Question: I'm new to GitBook and I am trying to make the syntax highlight work as expected for some JavaScript lines of code.
---

---
I noticed that there is a plugin store in the editor. I enabled a plugin called 'highlight' but it's not doing it's job.
I searched in the documentation for this, but <URL>.
This book has the syntax highlighting enabled and working:
<URL>
'''
{
"plugins": [
"highlight"
],
"pluginsConfig": {}
}
'''
How can I do the same?
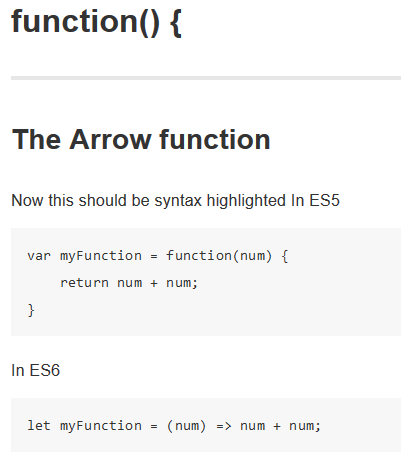
Answer: If you are writing GitBook pages in Markdown, you can highlight your code like below:
'''
'''javascript
var foo = function(num) {
return num + num;
}
'''
'''
Where 'javascript' can be replaced with other languages, such as 'python', 'java', 'c' etc.